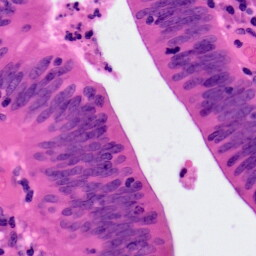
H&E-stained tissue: Colon